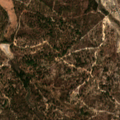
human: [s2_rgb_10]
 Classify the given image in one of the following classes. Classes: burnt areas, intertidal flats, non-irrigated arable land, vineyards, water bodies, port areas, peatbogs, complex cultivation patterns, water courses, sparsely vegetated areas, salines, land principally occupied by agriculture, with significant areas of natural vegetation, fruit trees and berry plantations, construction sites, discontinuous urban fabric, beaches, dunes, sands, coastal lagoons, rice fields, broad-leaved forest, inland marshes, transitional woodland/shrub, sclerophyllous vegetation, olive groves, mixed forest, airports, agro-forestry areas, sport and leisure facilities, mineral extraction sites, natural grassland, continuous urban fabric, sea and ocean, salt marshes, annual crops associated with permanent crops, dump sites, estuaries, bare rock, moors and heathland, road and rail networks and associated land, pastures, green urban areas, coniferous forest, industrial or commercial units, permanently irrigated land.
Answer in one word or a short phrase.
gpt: pastures, broad-leaved forest, mixed forest